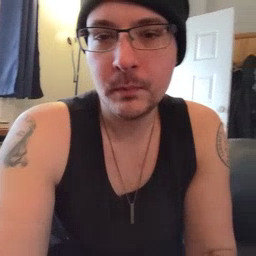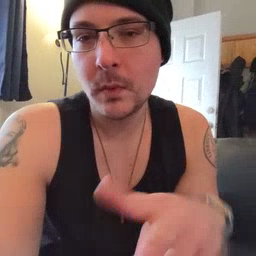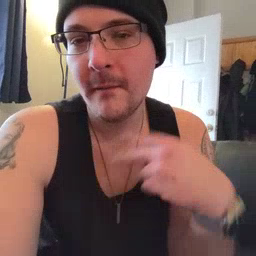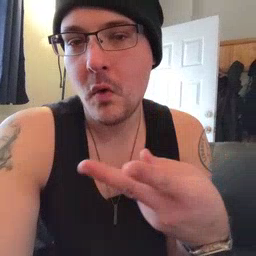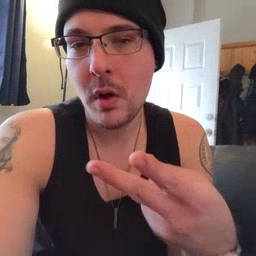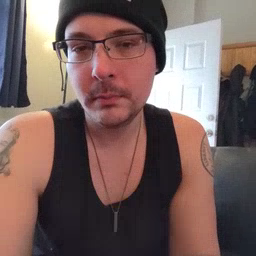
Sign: fall